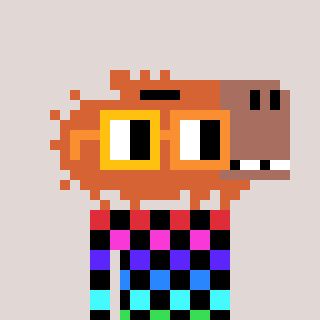
a pixel art character with square yellow and orange glasses, a capybara-shaped head and a rust-colored body on a warm background